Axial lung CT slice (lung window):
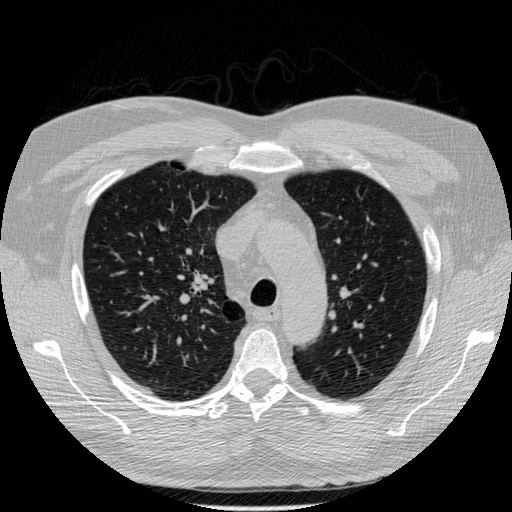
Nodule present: no